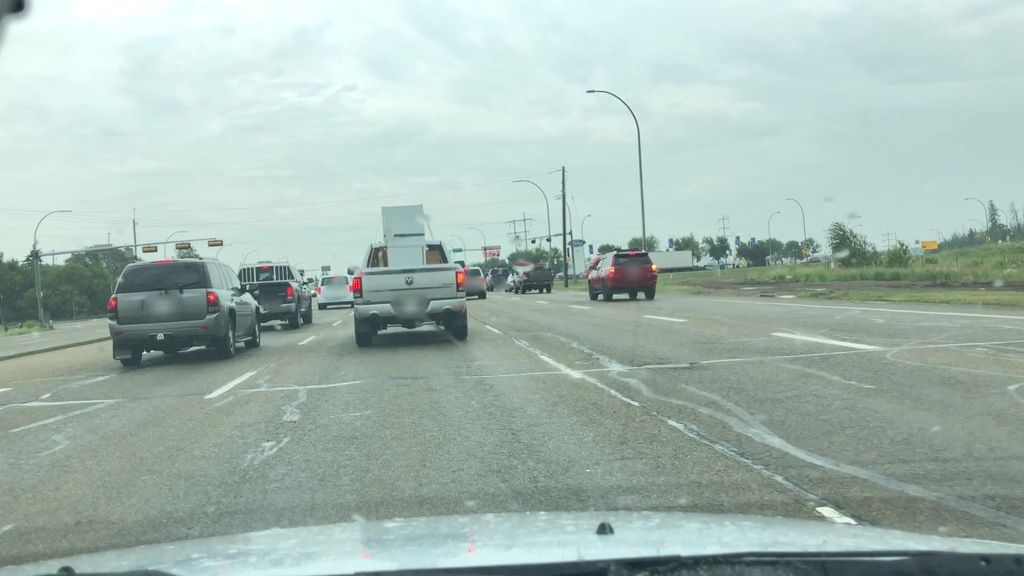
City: edmonton